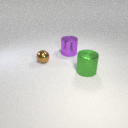
small brown metal sphere behind large green metal cylinder